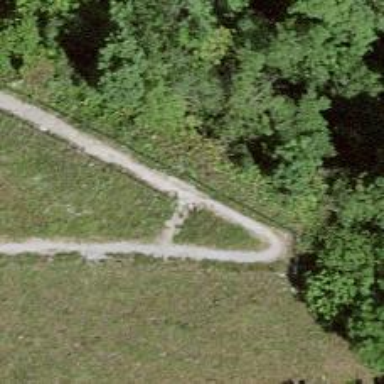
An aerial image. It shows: Gravel path.